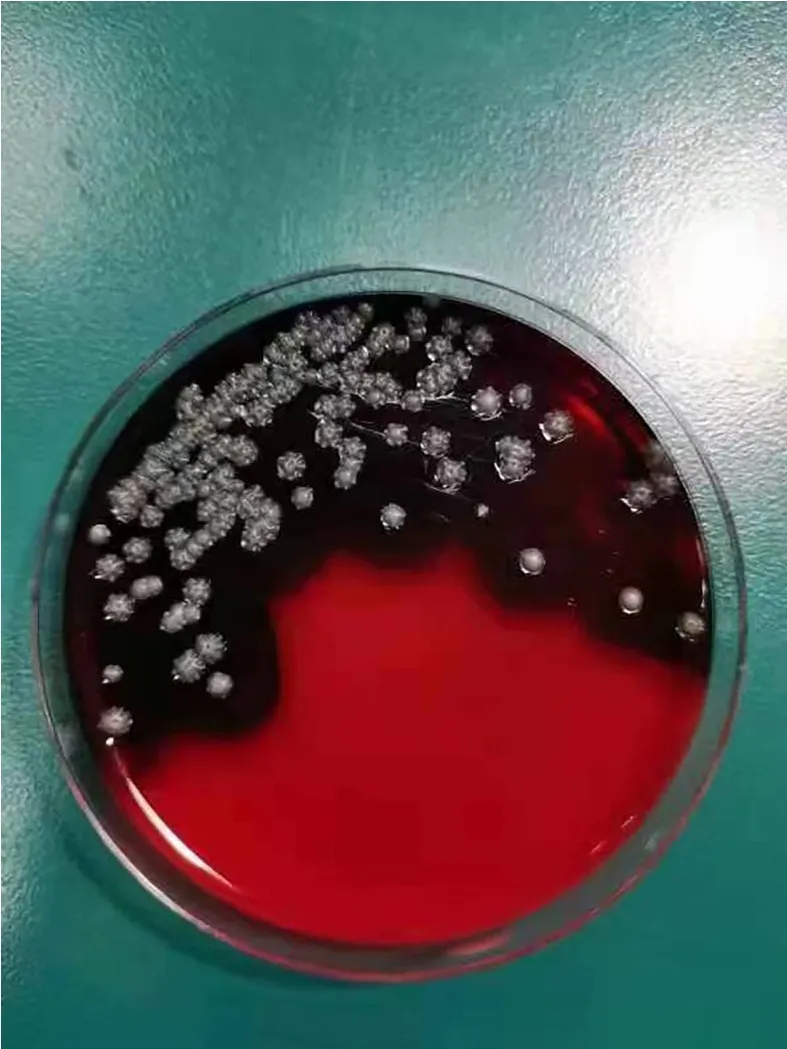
Blood agar appeared whitish, dry, with wrinkled small colonies biting agar.
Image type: radiology (ultrasound)